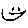
Label: smiley face